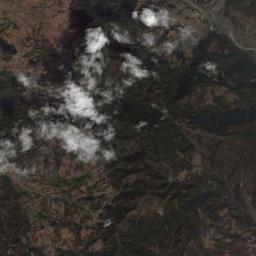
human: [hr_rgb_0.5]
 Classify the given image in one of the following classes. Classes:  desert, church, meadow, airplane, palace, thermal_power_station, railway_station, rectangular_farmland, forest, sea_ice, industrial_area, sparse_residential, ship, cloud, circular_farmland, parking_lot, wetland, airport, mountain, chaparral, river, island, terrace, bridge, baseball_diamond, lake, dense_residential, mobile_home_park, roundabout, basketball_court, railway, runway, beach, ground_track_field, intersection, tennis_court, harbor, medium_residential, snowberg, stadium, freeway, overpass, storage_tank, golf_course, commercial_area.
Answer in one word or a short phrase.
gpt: cloud